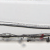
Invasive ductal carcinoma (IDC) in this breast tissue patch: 0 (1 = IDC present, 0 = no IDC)